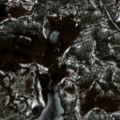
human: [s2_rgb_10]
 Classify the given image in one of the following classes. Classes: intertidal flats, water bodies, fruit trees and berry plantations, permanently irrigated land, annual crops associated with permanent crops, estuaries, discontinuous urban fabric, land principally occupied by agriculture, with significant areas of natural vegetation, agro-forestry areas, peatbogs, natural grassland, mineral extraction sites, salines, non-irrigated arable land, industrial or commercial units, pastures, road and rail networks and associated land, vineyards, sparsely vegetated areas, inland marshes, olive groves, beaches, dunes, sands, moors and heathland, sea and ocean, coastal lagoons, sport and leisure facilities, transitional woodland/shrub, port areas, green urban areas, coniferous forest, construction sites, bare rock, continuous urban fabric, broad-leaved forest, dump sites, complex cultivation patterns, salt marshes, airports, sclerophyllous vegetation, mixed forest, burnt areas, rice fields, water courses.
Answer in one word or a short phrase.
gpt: coniferous forest, transitional woodland/shrub, peatbogs